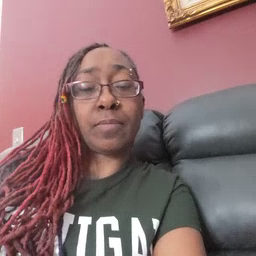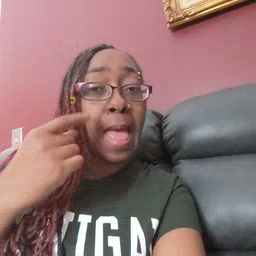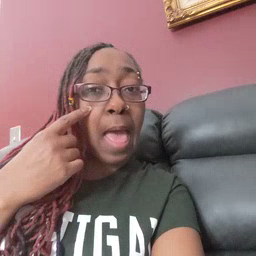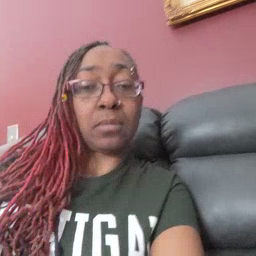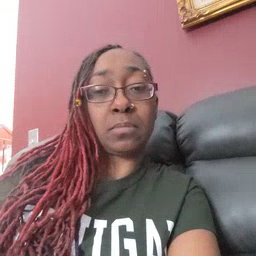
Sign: eye